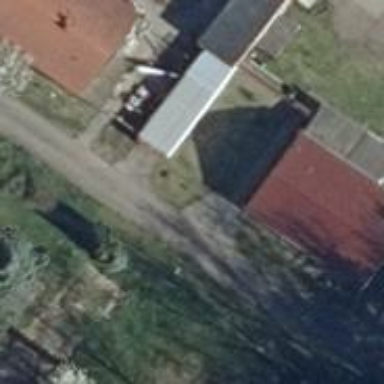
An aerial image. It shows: Building with gabled roof oriented along the structure. The roof is maroon in color.